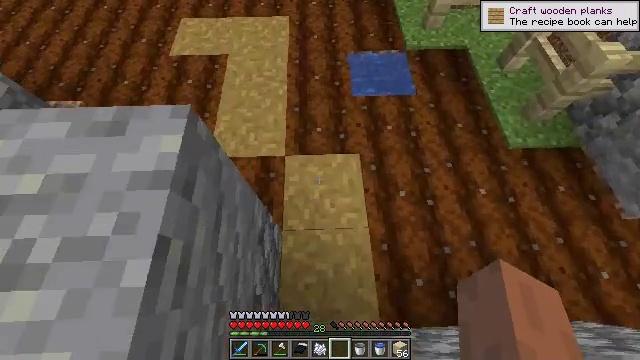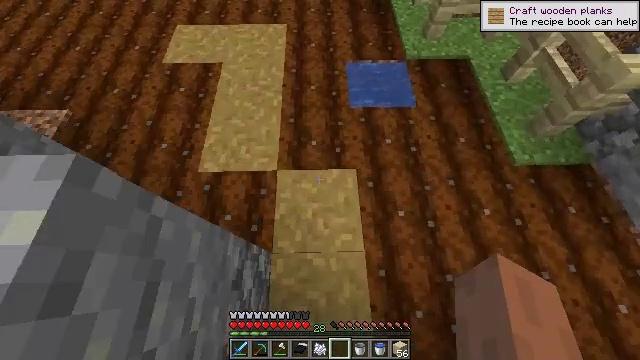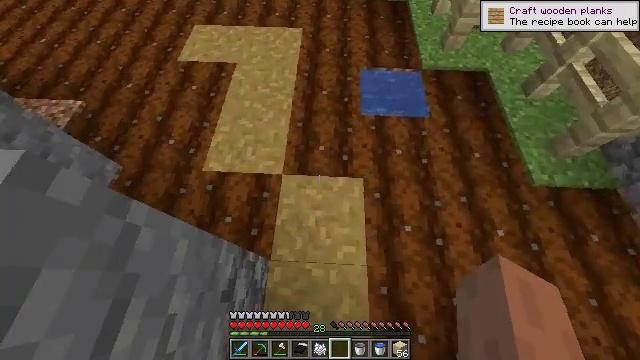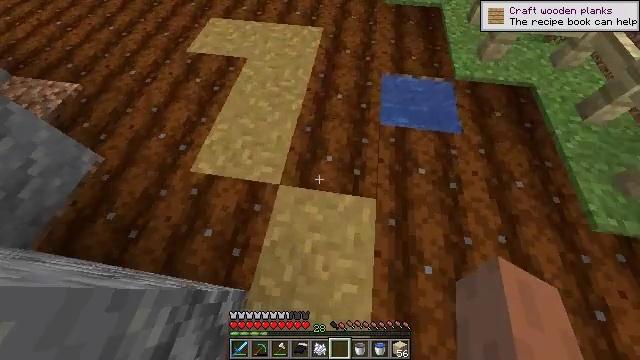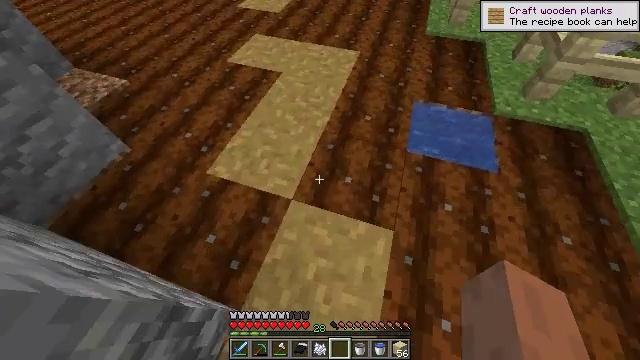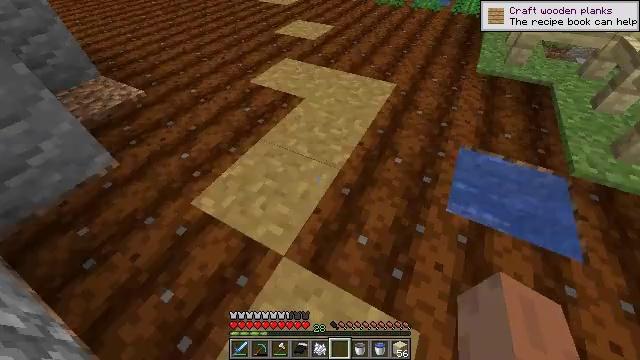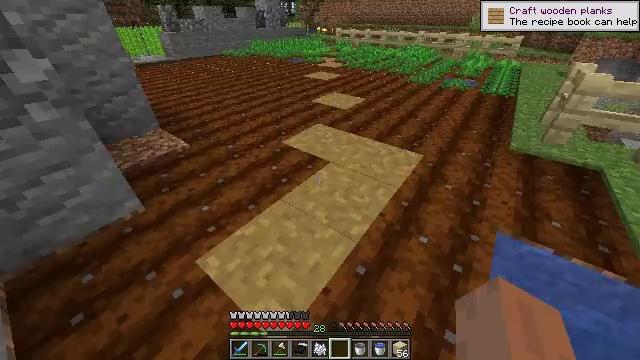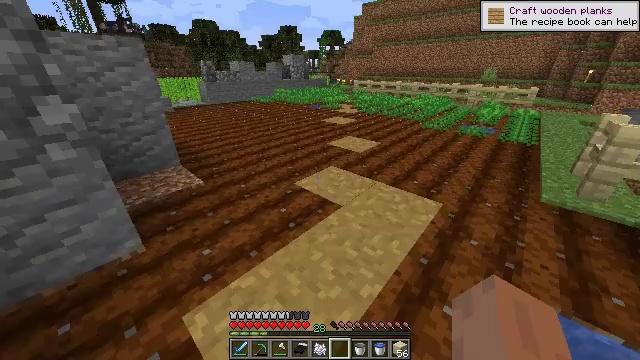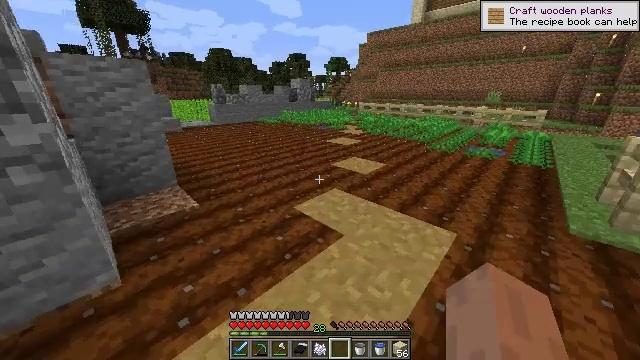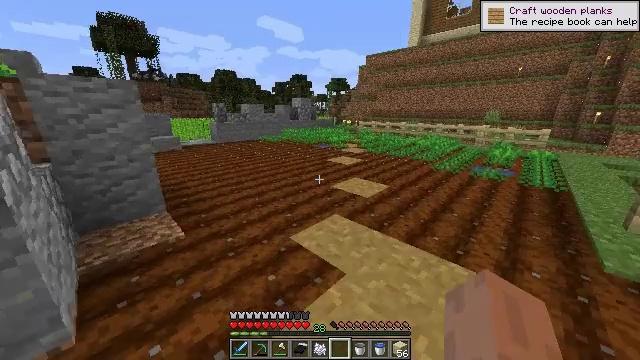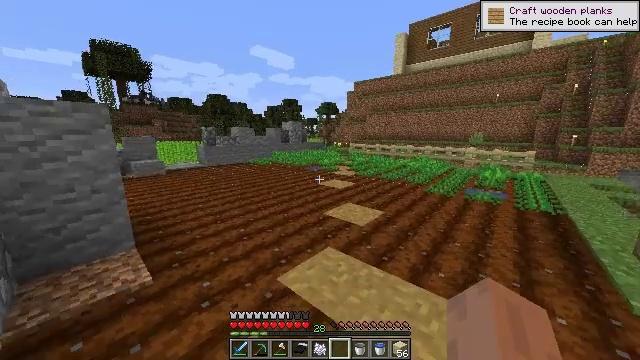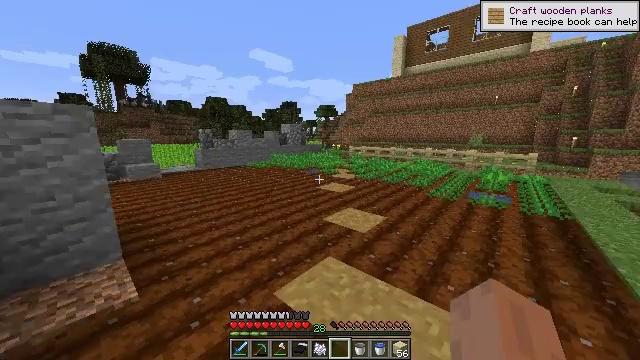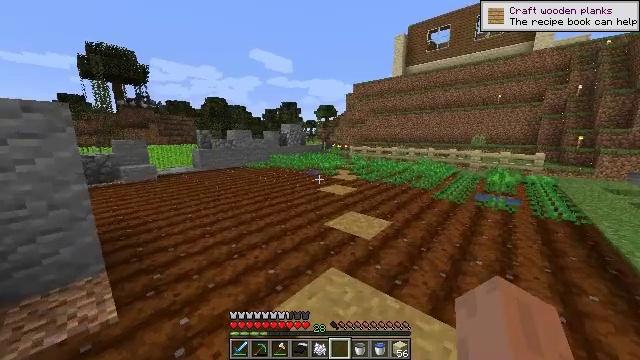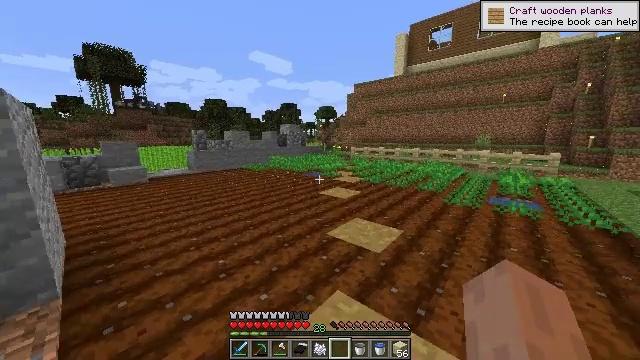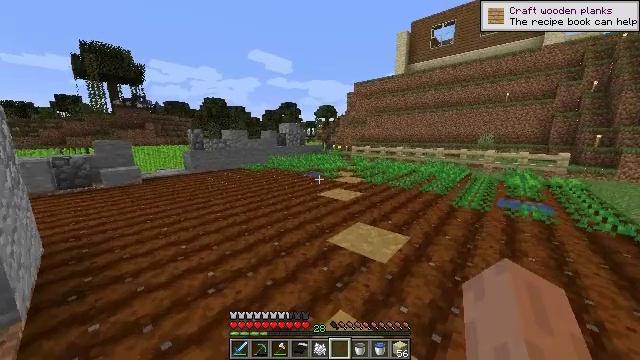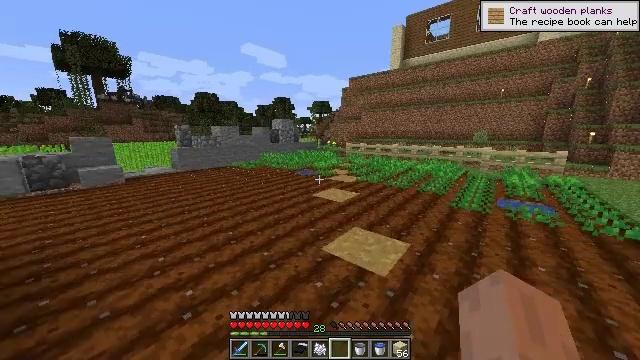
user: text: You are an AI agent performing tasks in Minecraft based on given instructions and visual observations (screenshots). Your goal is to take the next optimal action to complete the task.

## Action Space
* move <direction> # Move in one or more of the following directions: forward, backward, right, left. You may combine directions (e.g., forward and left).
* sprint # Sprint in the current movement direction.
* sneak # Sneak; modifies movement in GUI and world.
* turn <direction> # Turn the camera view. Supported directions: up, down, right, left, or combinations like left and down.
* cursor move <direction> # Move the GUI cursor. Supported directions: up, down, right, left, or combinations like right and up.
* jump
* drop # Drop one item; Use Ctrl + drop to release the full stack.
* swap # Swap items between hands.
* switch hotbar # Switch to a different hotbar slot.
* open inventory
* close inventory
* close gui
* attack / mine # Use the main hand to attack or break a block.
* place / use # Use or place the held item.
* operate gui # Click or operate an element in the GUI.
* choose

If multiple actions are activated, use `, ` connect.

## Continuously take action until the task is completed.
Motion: motion action
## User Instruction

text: Remove a bone meal from the inventory.
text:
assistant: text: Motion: move forward, sprint
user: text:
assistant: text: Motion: move forward, sprint, turn left and up
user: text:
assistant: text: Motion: move forward, sprint, turn left and up
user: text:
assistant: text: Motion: move forward, sprint, turn left and up
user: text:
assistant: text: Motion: move forward, sprint, turn left and up
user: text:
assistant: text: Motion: move forward, sprint, turn left and up
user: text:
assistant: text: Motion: move forward, sprint, turn left and up
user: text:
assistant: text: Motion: move forward, sprint, turn left and up
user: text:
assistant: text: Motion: move forward, sprint, turn up
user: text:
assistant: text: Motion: move forward, sprint, turn right and up
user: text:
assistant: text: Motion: move forward, sprint
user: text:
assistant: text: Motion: move forward, sprint
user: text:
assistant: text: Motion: move forward, sprint
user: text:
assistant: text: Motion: move forward, sprint
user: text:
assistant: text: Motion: move forward, sprint, turn right
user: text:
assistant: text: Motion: move forward, sprint
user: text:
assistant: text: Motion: move forward, sprint
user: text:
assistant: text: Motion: move forward, sprint
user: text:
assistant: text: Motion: move forward, sprint
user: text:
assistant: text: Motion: move forward, sprint
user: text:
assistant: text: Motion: move forward, sprint
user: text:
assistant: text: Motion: move forward, sprint
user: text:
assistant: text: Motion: move forward, sprint
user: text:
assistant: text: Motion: move forward, sprint
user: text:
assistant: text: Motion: move forward, sprint
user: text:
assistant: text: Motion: move forward, sprint
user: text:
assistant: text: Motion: move forward, sprint
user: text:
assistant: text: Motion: move forward, sprint
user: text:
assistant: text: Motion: move forward, sprint
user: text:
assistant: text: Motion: move forward, sprint, turn down